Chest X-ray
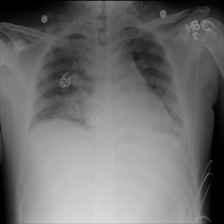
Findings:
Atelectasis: negative
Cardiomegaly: negative
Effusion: negative
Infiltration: negative
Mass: negative
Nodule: negative
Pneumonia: negative
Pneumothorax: negative
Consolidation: negative
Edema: negative
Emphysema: negative
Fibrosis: negative
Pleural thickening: negative
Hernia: negative